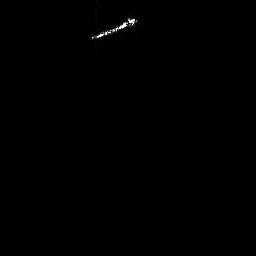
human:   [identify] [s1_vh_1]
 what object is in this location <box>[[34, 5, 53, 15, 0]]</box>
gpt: <ref>1 medium ship at the top</ref>